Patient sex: M
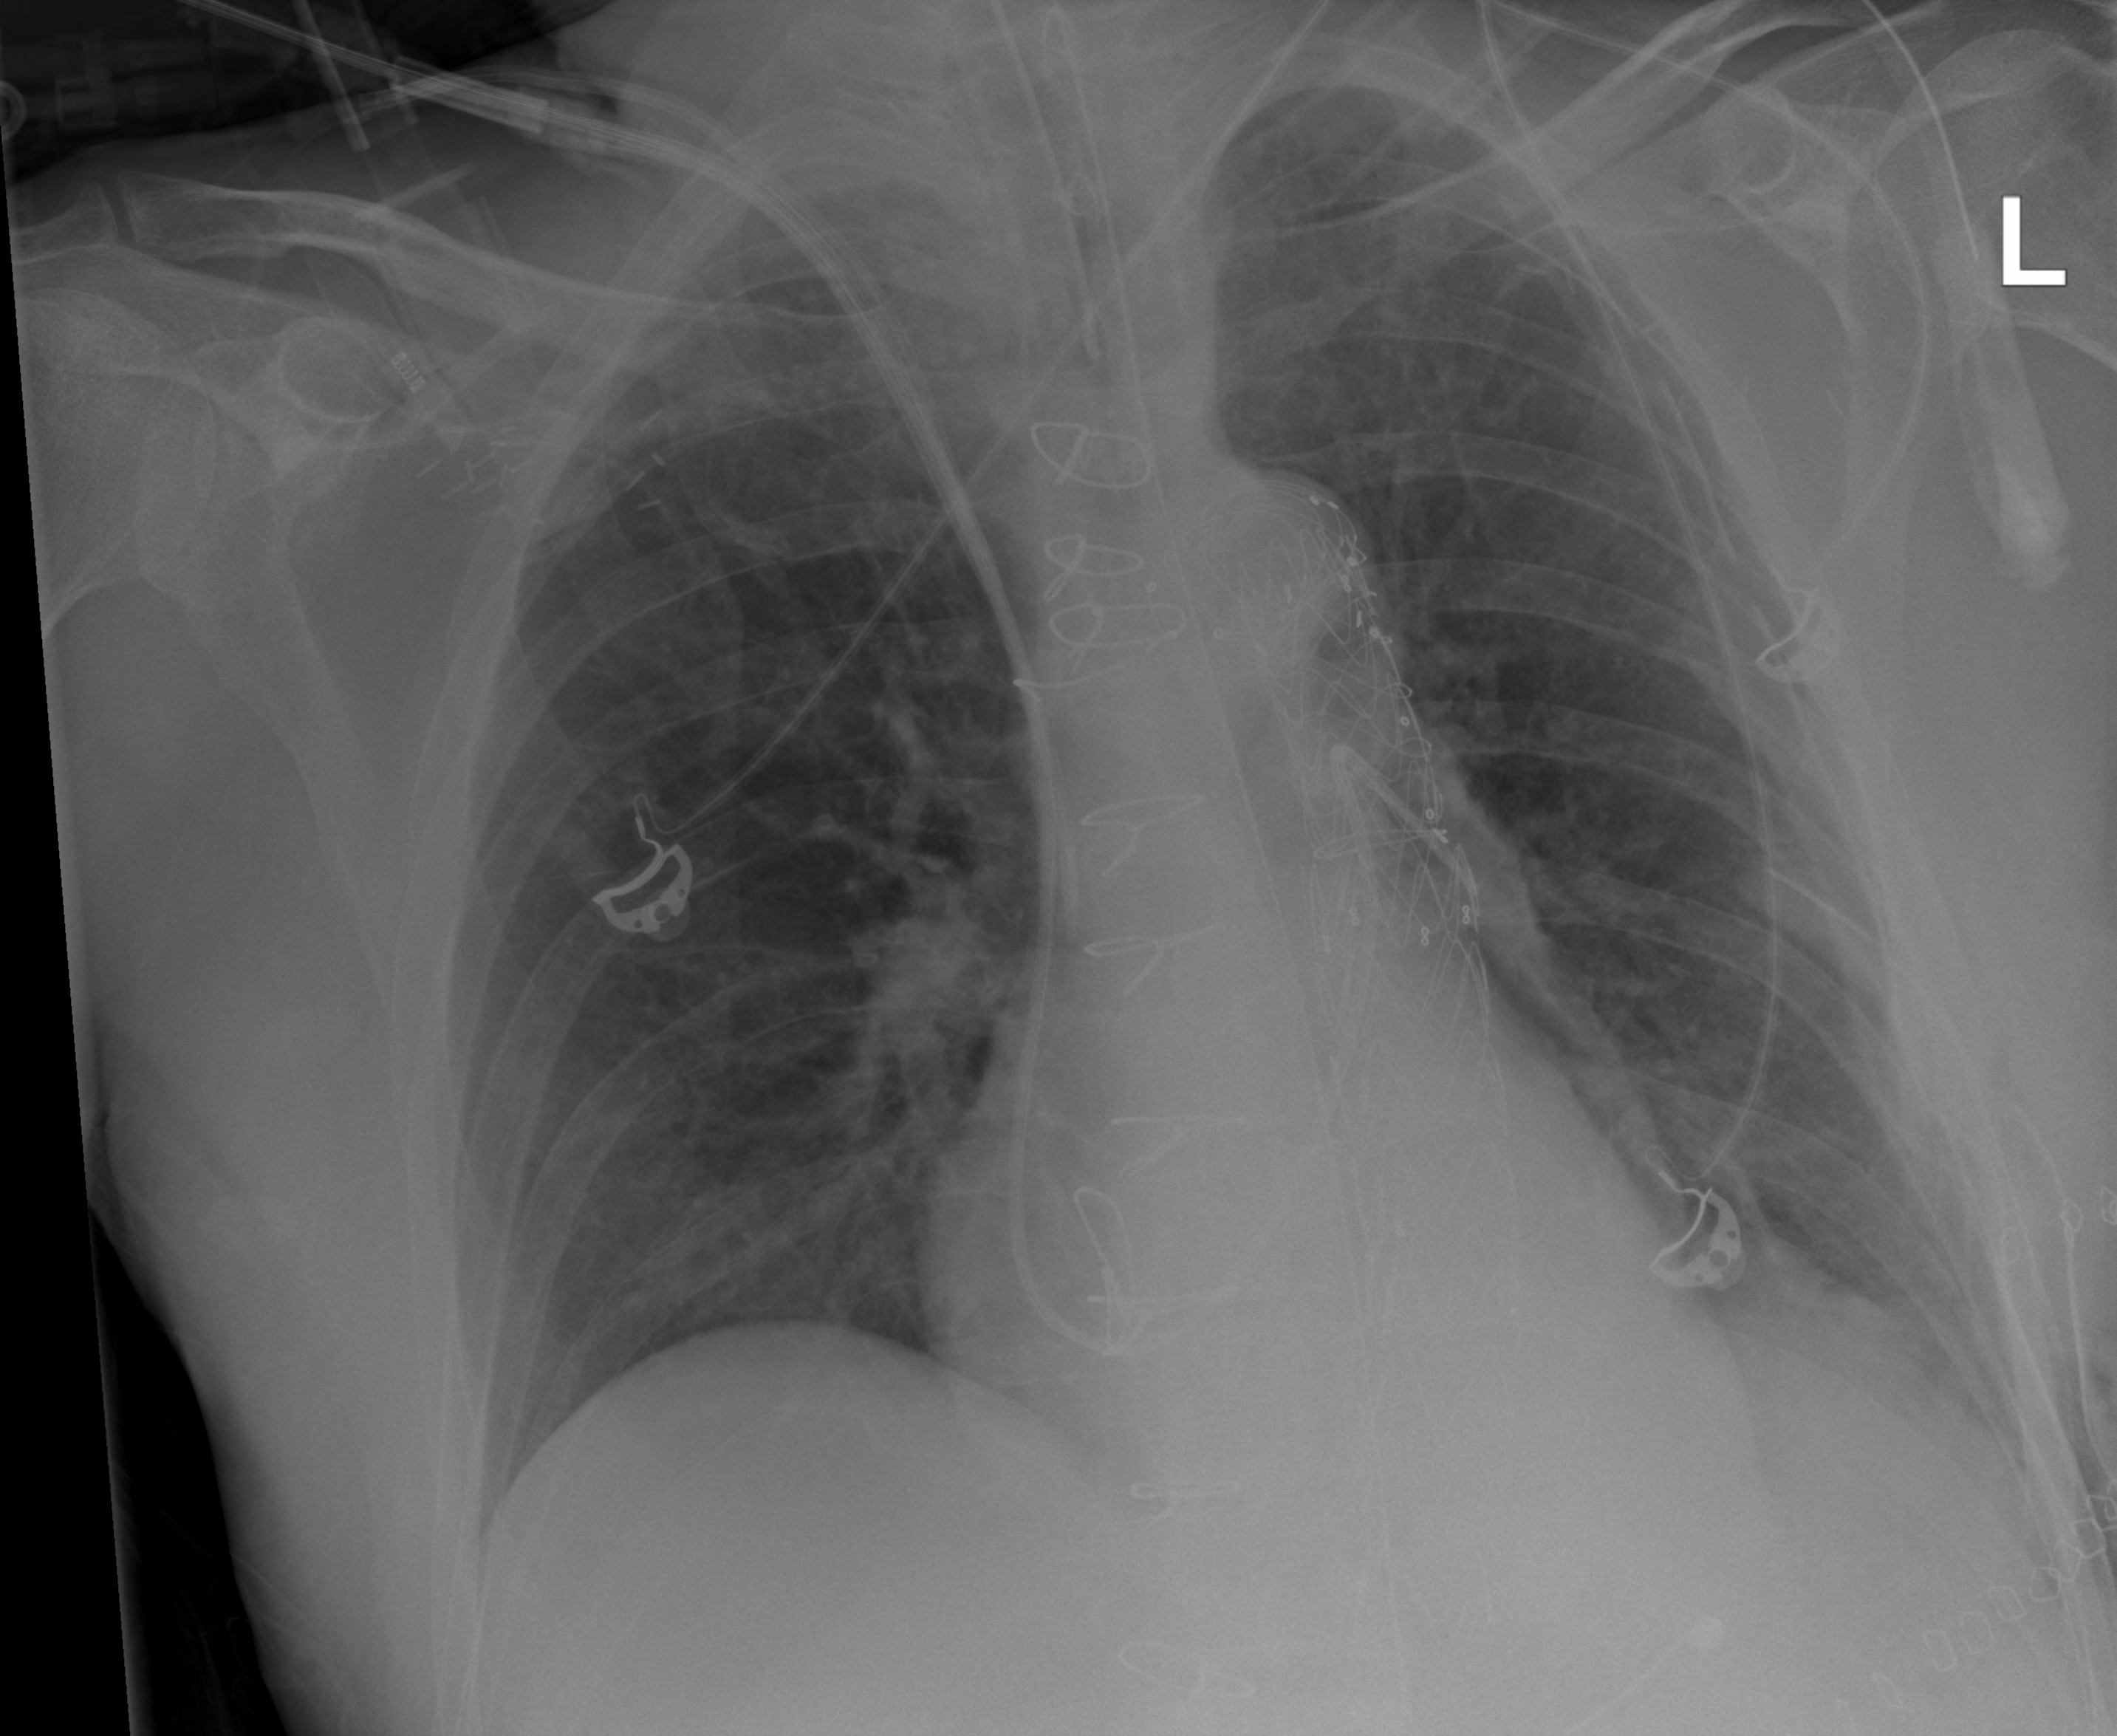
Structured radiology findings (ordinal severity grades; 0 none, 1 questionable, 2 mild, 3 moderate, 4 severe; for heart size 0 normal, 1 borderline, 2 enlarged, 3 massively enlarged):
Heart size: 0
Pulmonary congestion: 2
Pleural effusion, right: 0
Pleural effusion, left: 2
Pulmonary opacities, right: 0
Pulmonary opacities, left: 0
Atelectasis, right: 0
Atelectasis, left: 2